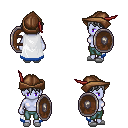
a pixel art fantasy rpg character, female body template, dark elf, purple skin, white trimmed cape, teal pants, gray short bangs hairstyle, leather cap, white slippers, shield, four views (front, back, left, right), 2x2 character sprite sheet, small pixel art, hard edges, no anti-aliasing